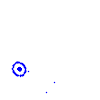
Particle: electron